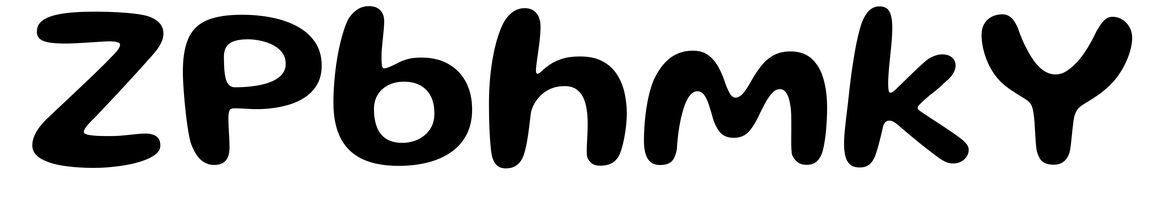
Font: Gluten_Medium